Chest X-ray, AP view. Patient: 40 years old, sex F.
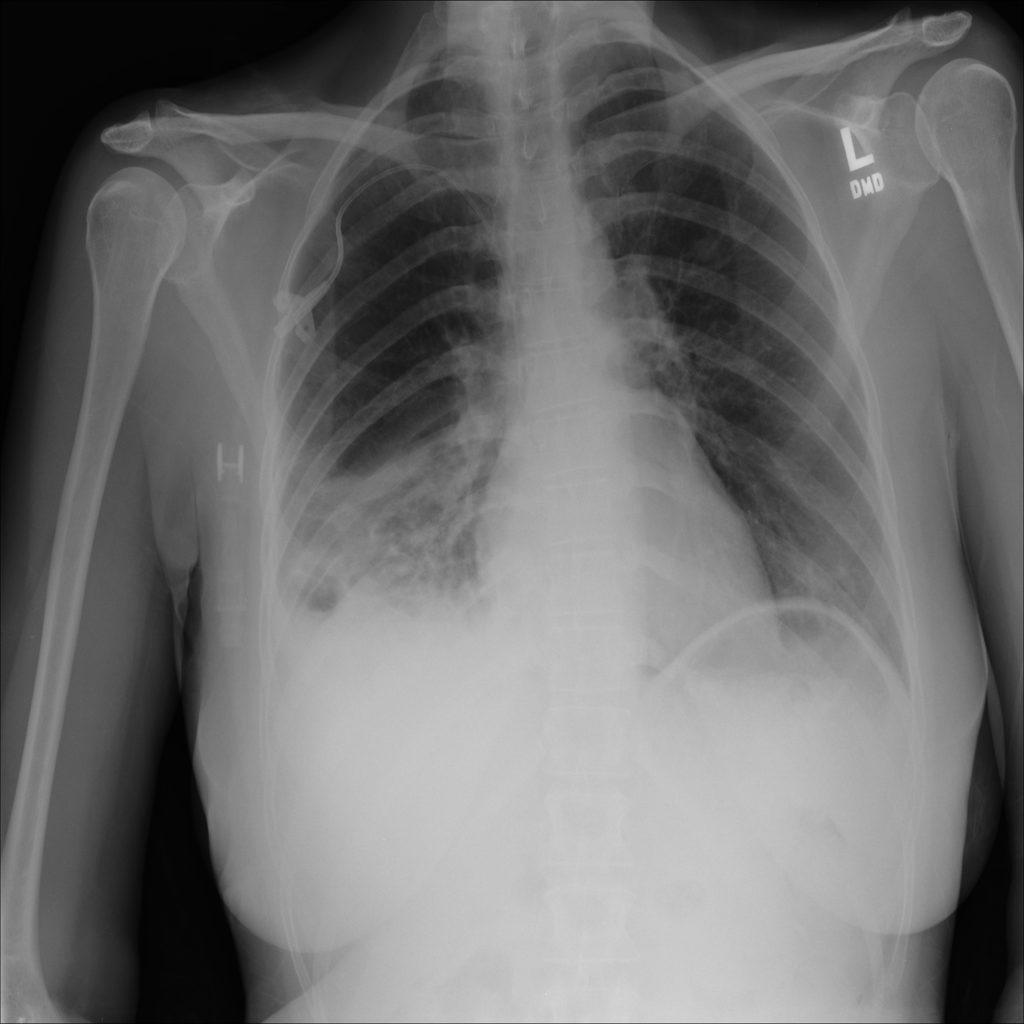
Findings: Pneumothorax